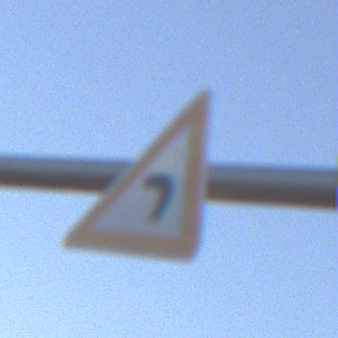
Verkehrszeichen: KurveLinks
Umgebung: Outdoor, Nature
Tageszeit: SunriseSunset
Wetter: Clear
Licht: Natural
Jahreszeit: NotSpecified
Kontrast: HighContrast